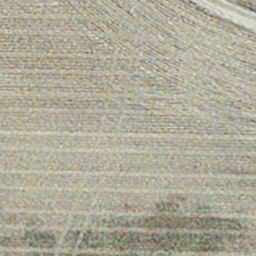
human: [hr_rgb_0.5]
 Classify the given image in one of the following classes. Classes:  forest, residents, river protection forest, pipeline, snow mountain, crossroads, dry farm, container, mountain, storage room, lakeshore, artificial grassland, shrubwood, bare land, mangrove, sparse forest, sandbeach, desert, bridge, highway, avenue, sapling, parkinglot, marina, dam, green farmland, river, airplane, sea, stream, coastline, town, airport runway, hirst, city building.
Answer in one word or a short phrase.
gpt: dry farm